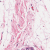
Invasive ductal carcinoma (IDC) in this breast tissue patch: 0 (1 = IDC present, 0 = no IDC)